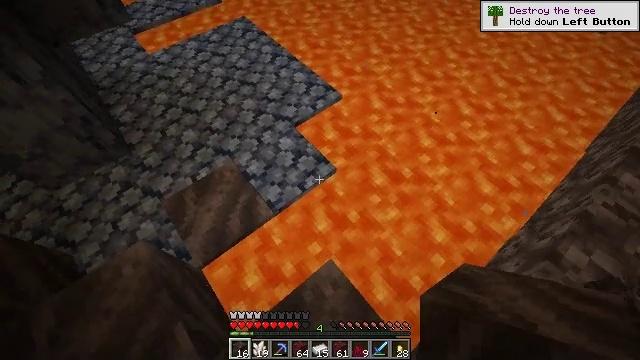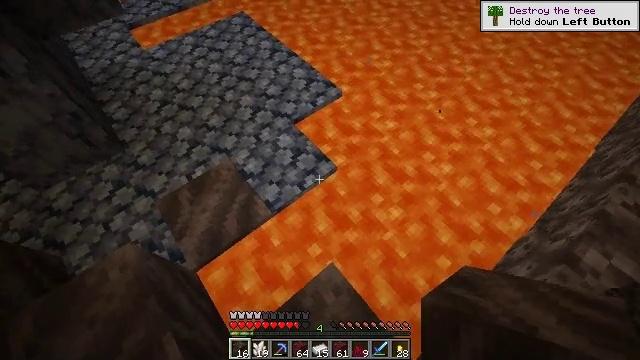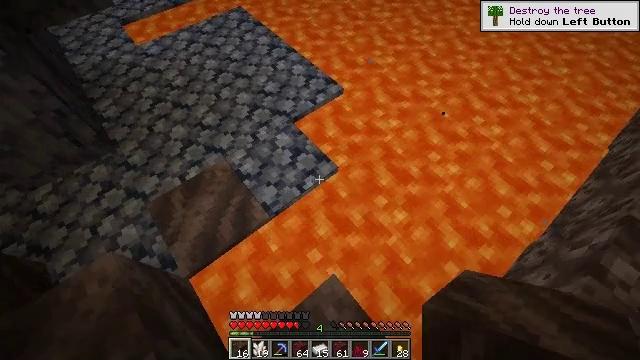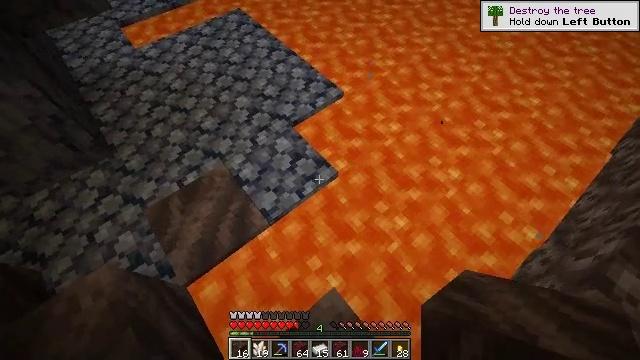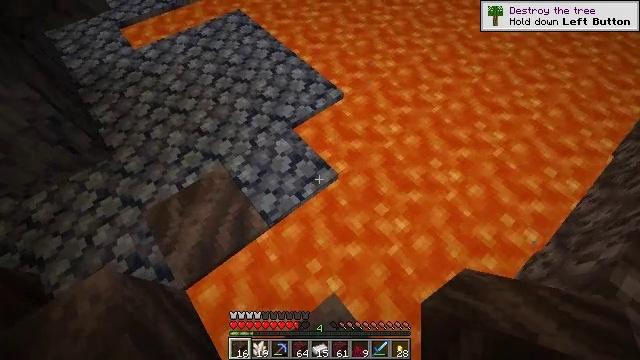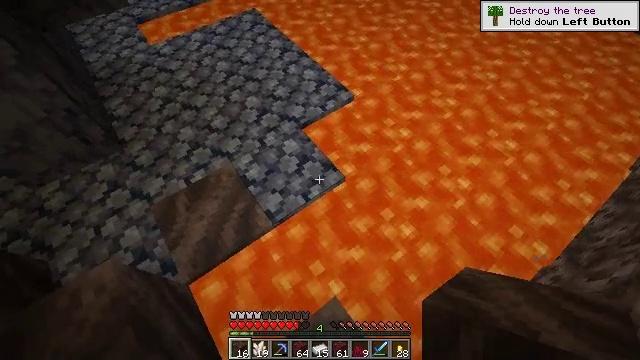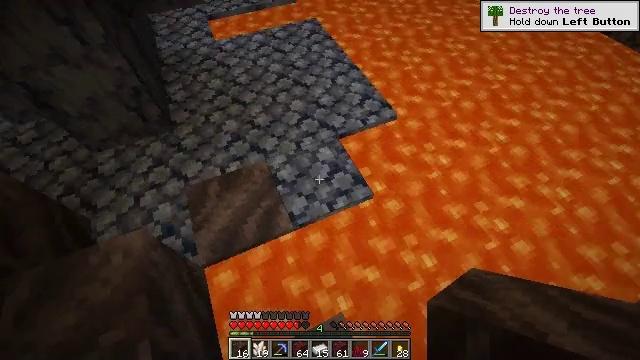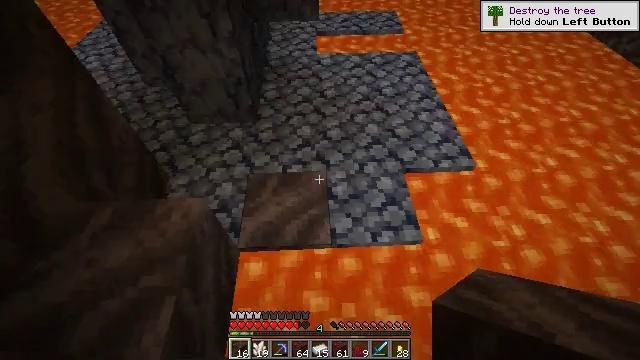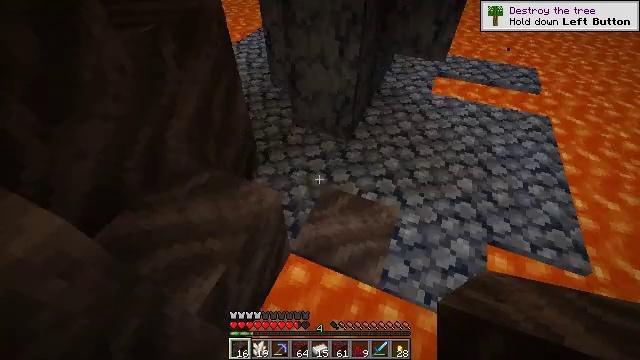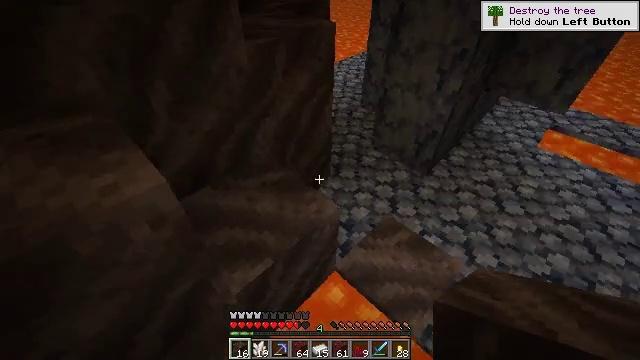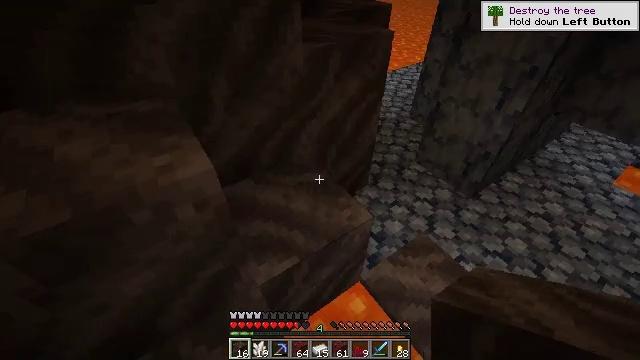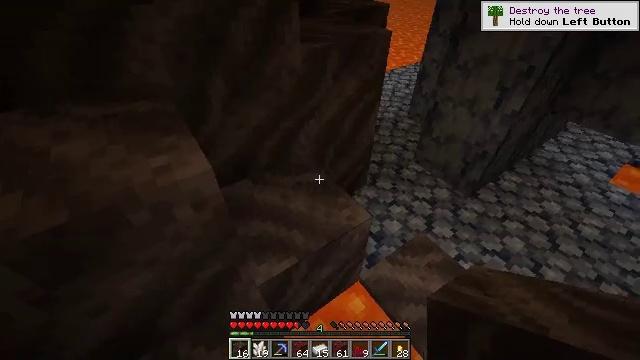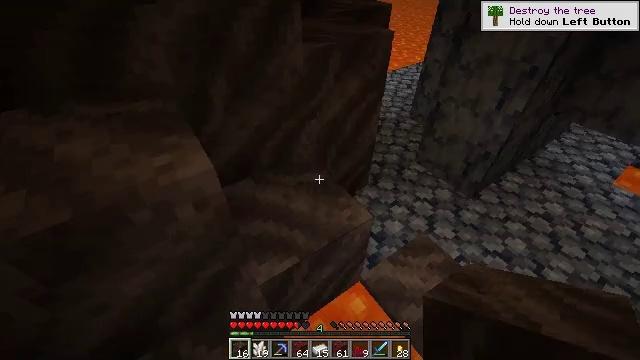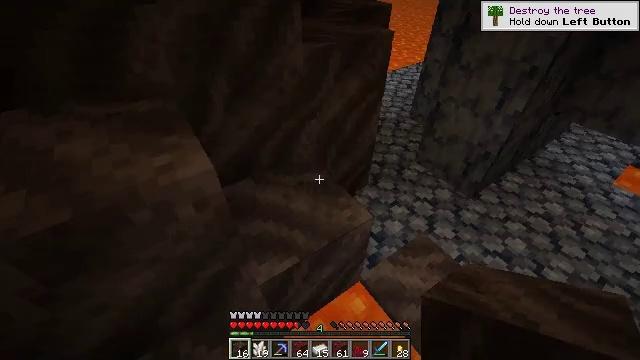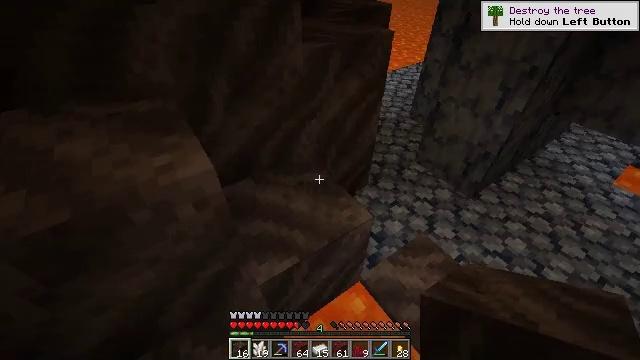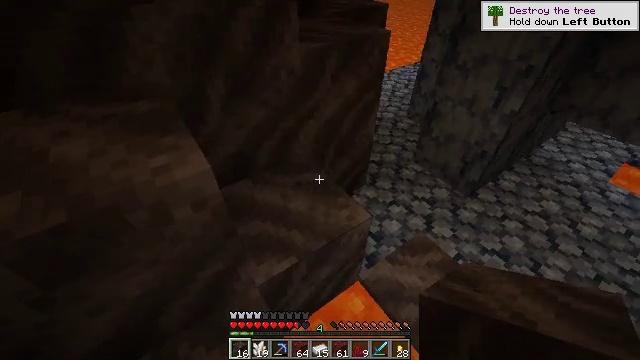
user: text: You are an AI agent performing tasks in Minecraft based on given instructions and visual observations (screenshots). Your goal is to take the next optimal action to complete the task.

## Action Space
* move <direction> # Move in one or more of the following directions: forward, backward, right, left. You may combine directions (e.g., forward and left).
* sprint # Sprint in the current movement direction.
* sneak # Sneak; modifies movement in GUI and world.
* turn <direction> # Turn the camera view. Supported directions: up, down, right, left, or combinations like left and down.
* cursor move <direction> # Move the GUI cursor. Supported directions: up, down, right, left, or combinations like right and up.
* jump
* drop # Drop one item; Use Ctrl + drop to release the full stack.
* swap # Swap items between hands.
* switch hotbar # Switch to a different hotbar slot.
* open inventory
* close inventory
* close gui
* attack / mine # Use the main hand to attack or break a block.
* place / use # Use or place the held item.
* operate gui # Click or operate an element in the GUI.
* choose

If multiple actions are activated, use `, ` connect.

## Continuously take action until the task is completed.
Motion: motion action
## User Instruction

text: Clear the area by removing soul fire.
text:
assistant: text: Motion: no_op
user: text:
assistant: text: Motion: no_op
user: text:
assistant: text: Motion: no_op
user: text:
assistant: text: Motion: no_op
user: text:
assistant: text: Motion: turn left
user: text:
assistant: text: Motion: turn left and up
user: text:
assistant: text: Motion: turn left and up
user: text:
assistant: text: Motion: turn left and up
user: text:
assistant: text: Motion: turn left and up
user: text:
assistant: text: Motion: turn left and up
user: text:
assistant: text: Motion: no_op
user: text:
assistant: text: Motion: no_op
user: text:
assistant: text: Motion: no_op
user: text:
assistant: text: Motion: no_op
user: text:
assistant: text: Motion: no_op
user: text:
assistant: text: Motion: no_op
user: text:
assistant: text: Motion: turn left
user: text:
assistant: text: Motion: turn left
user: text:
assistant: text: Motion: turn left
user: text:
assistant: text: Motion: turn left
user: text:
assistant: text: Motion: move forward, turn right
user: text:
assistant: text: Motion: move forward, turn right and up
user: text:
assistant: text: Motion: move forward, turn right and up
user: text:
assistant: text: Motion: move forward, turn up
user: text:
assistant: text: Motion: move forward, turn up
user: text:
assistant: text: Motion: move forward, jump
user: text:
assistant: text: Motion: move forward, turn up, jump
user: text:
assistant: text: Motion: move forward, turn left and up, jump
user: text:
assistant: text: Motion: move forward, jump
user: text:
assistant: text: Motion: move forward, jump